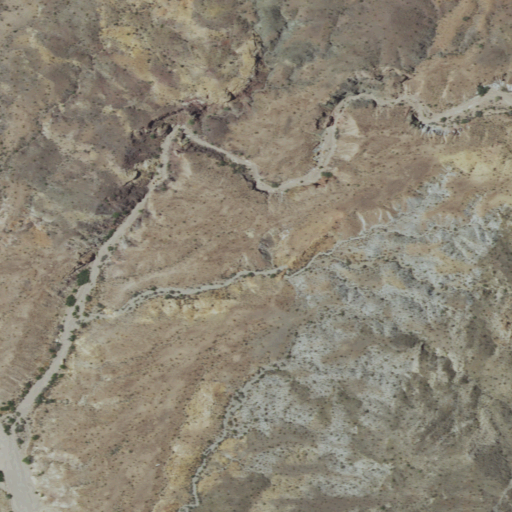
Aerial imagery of mountains in California named Little Chuckwalla Mountains containing grassland, shrub, and barren land